【题型】填空题　【知识点】解析几何　【难度】medium
在平面直角坐标系$xOy$中，已知动点$P(a,b)$到两直线$l_1:y=2x$与$l_2:y=-\frac{1}{2}x+1$的距离之和为$\sqrt{5}$，则$\frac{b}{a+5}$的取值范围是$\underline{\quad\quad}$。
【解答】
\noindent 【答案】$\left[-\dfrac{3}{11},\dfrac{9}{17}\right]$

\noindent 【分析】由题意可知$P(a,b)$满足$|2a-b|+|a+2b-2|=5$为四边形的四边上任意一点，然后画图由$\dfrac{b}{a+5}$几何意义求解即可。

\noindent 【解析】将直线$l_1:y=2x$与$l_2:y=-\dfrac{1}{2}x+1$的方程化为一般式为$l_1:2x-y=0$，
\noindent $l_2:x+2y-2=0$，所以$P(a,b)$到两直线的距离之和为：
\[
\dfrac{|2a-b|}{\sqrt{5}}+\dfrac{|a+2b-2|}{\sqrt{5}}=\sqrt{5}
\]
\noindent 所以
\[
|2a-b|+|a+2b-2|=5 \tag{①}
\]

\noindent 当$\begin{cases} 2a-b\geq0 \\ a+2b-2\geq0 \end{cases}$时，①式变形为：$3a+b=7$；
\noindent 当$\begin{cases} 2a-b\geq0 \\ a+2b-2<0 \end{cases}$时，①式变形为：$a-3b=3$；
\noindent 当$\begin{cases} 2a-b<0 \\ a+2b-2\geq0 \end{cases}$时，①式变形为：$-a+3b=7$；
\noindent 当$\begin{cases} 2a-b<0 \\ a+2b-2<0 \end{cases}$时，①式变形为：$-3a-b=3$；

\noindent 则动点$P(a,b)$为如图所示的四边形的边，

\noindent $\dfrac{b}{a+5}$的几何意义为正方形边上任意一点与$E(-5,0)$连线的斜率。

\noindent $C\left(-\dfrac{3}{5},-\dfrac{6}{5}\right)$，$D\left(-\dfrac{8}{5},\dfrac{9}{5}\right)$，$k_{CE}=-\dfrac{3}{11}$，$k_{DE}=\dfrac{9}{17}$。

\noindent 则$\dfrac{b}{a+5}$的取值范围是：$\left[-\dfrac{3}{11},\dfrac{9}{17}\right]$。
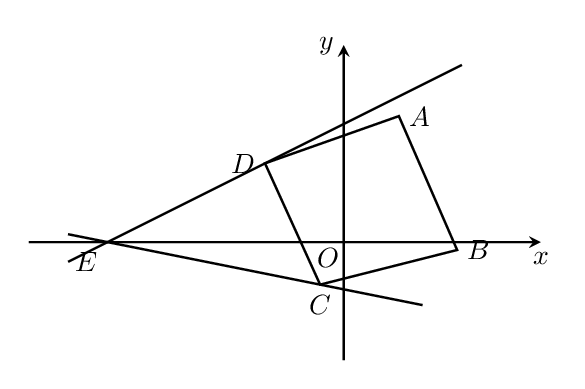